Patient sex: M
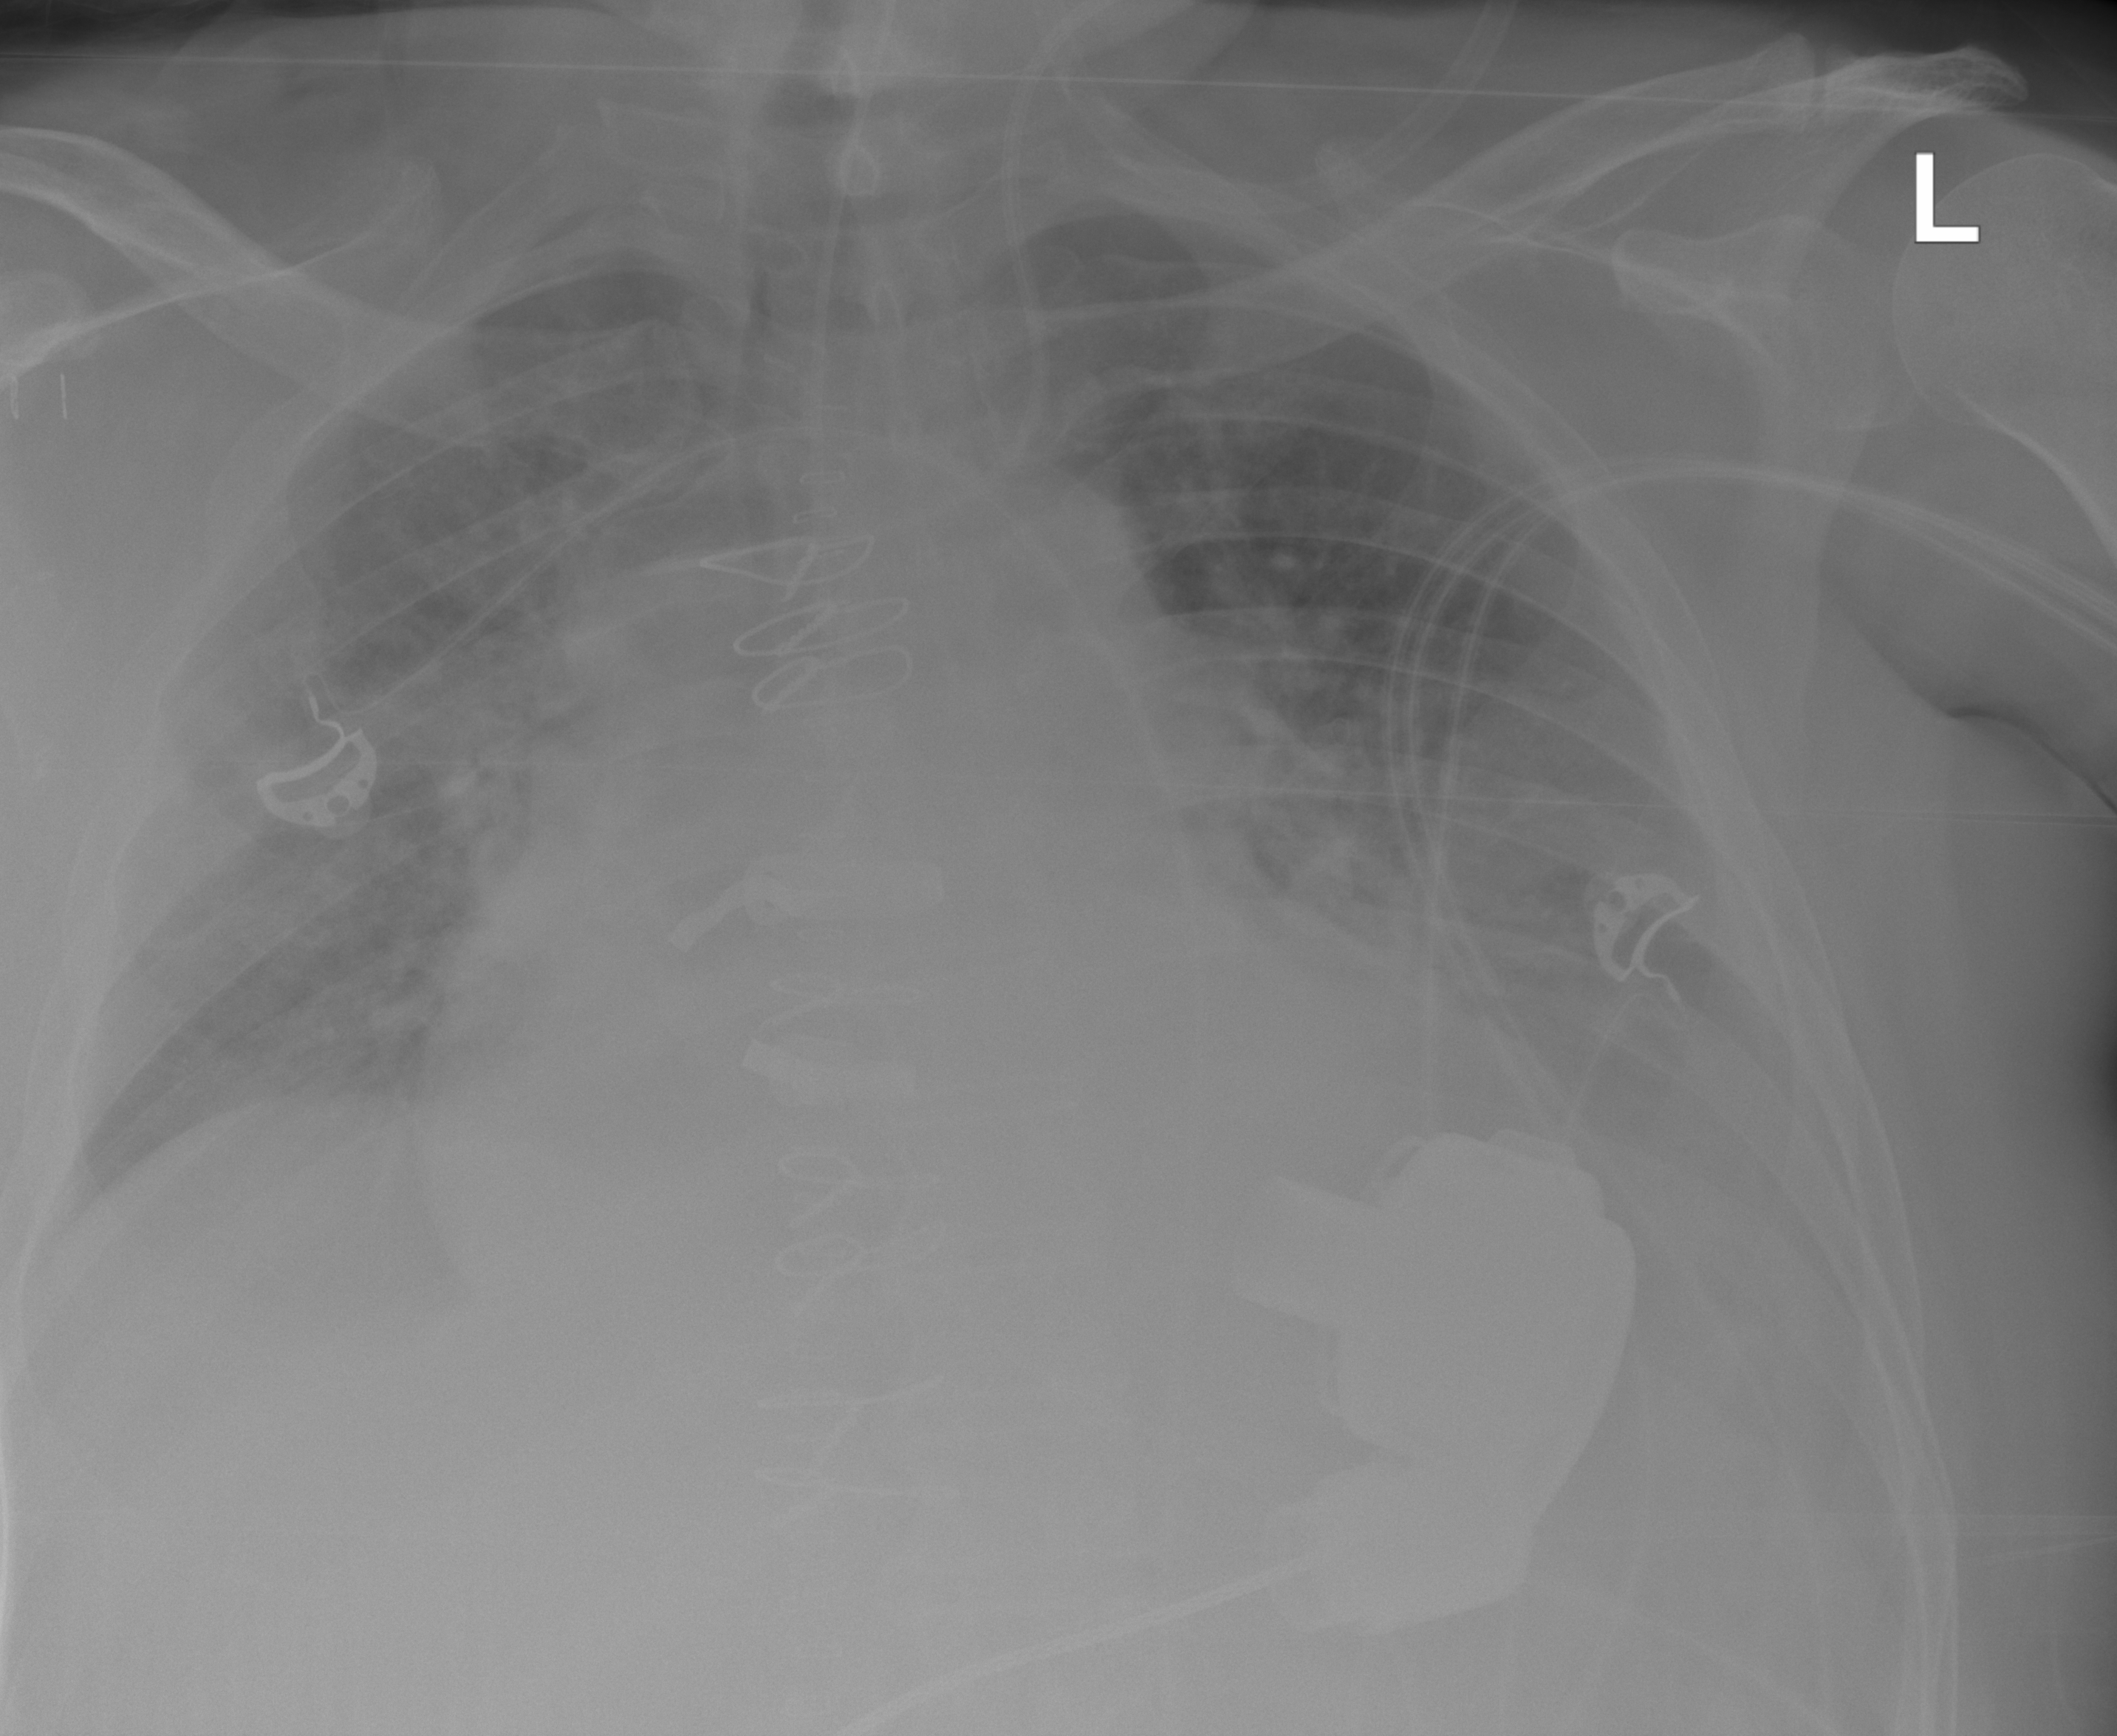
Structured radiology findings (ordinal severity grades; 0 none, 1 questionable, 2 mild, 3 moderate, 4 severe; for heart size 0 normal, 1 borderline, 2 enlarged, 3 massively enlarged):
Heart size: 2
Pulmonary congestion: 2
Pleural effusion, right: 2
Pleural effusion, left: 2
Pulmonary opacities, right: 0
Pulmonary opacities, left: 0
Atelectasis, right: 0
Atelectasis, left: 2